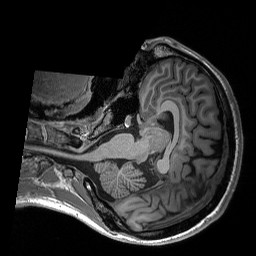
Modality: T1w
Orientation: axial
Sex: male